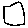
Label: square